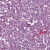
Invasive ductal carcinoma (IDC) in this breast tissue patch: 1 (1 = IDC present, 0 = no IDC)